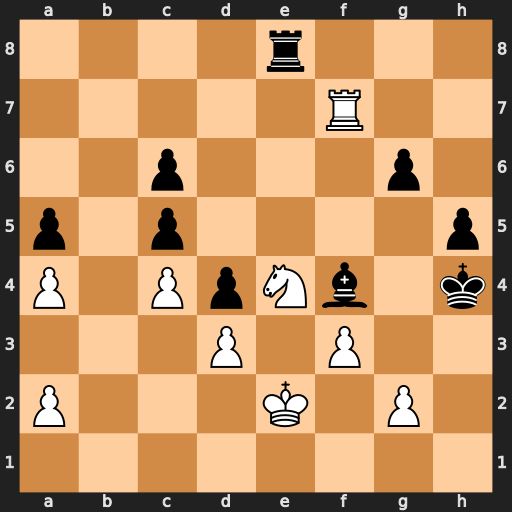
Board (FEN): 4r3/5R2/2p3p1/p1p4p/P1PpNb1k/3P1P2/P3K1P1/8
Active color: w
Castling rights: -
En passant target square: -
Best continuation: Rxf4#